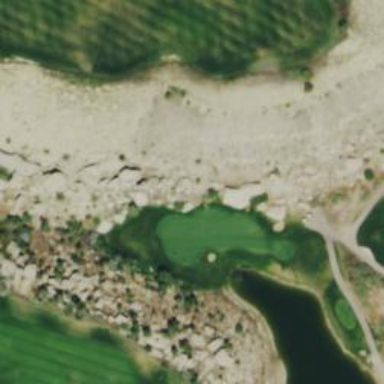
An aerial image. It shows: Golf hole.